Question: I am very much confused about this GROUP BY & Union statements.
Right Now I am getting this O/P.

But I want my output to look like this:
'''
Vendor Name Purchase Order Req Qty Inward Qty
----------------------------------------------------------------------
Philips Lighting PO20140918133011 350 350
(I) Pvt Ltd
'''
If my vendor is null then also I have to group by on the basis of purchase order.
But the output which is I am getting in which all the requirement is not satisfied Is there any way that I can do
**Query : **
'''
SELECT
vendor_name,
purchase_order_no,
SUM(ISNULL(InwardQty,0)) AS InwardQty,
SUM(ISNULL(ReqQty,0)) ReqQty
FROM
(
SELECT
vendor_name,
pm.purchase_order_no,
ISNULL(SUM(PIIM.qty),0) AS ReqQty,
0 InwardQty
FROM
RS_Purchase_Order_Master AS PM
LEFT OUTER JOIN RS_Purchase_Invoice_Info_Master AS PIIM ON PIIM.purchase_order_no = PM.purchase_order_no
LEFT OUTER JOIN RS_Vendor_Master AS VM ON VM.vendor_id = PM.vendor_id
WHERE
IsPicreated = 1
GROUP BY
vendor_name,
pm.purchase_order_no
UNION
SELECT
NULL AS vendor_name,
purchase_order_no,
0 AS ReqQty,
ISNULL(SUM(qty),0) AS InwardQty
FROM
RS_GIN_Master
GROUP BY
purchase_order_no
)
AS A
GROUP BY
vendor_name,
purchase_order_no
'''
Any help or suggestion will appreciated.
Thank you in advance
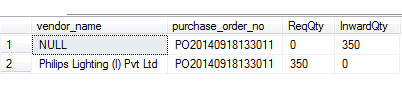
Answer: You don't need to create temp table. Just remove vendor_name from GROUP BY, and add MAX(vendor_name).
'''
SELECT
MAX(vendor_name) AS vendor_name,
purchase_order_no,
SUM(ISNULL(InwardQty,0)) AS InwardQty,
SUM(ISNULL(ReqQty,0)) AS ReqQty
FROM
(
SELECT
vendor_name,
pm.purchase_order_no,
ISNULL(SUM(PIIM.qty),0) AS ReqQty,
0 InwardQty
FROM
RS_Purchase_Order_Master AS PM
LEFT OUTER JOIN RS_Purchase_Invoice_Info_Master AS PIIM ON PIIM.purchase_order_no = PM.purchase_order_no
LEFT OUTER JOIN RS_Vendor_Master AS VM ON VM.vendor_id = PM.vendor_id
WHERE
IsPicreated = 1
GROUP BY
vendor_name,
pm.purchase_order_no
UNION
SELECT
NULL AS vendor_name,
purchase_order_no,
0 AS ReqQty,
ISNULL(SUM(qty),0) AS InwardQty
FROM
RS_GIN_Master
GROUP BY
purchase_order_no
)
AS A
GROUP BY
purchase_order_no
'''